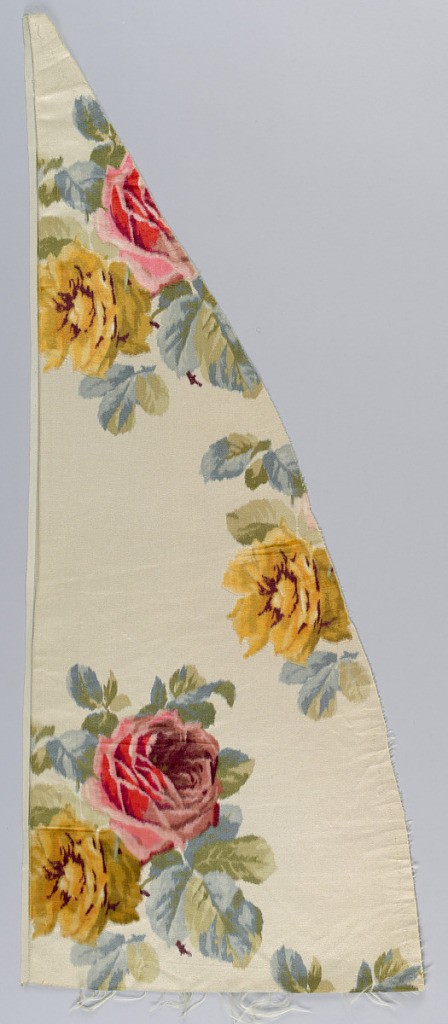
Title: Fragment
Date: late 19th century
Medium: silk Technique: printed on satin weave and cut supplementary warp pile (velvet)
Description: Irregular fragment with design of polychrome roses and foliage.